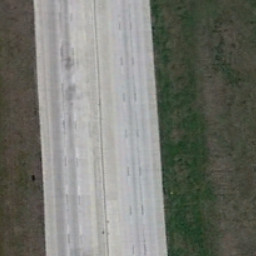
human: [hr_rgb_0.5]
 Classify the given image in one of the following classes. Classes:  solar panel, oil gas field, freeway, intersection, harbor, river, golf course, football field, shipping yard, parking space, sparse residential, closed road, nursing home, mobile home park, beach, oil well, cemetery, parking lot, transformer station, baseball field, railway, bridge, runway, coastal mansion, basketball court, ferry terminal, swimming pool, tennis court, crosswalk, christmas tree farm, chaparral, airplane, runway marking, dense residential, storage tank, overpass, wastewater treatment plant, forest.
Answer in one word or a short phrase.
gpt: freeway